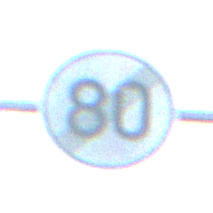
Verkehrszeichen: EndeGeschwindigkeit80
Umgebung: Outdoor, RoadRail
Tageszeit: SunriseSunset
Wetter: Clear
Licht: Natural
Jahreszeit: NotSpecified
Kontrast: HighContrast